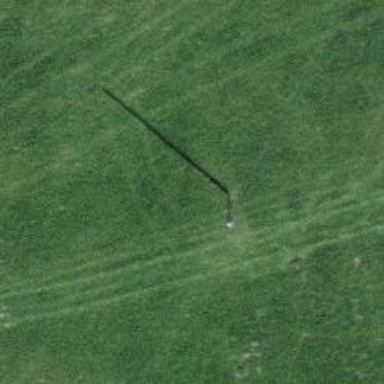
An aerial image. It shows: Minor power line.